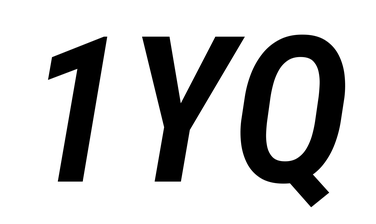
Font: Roboto-Italic_Condensed_SemiBold_Italic